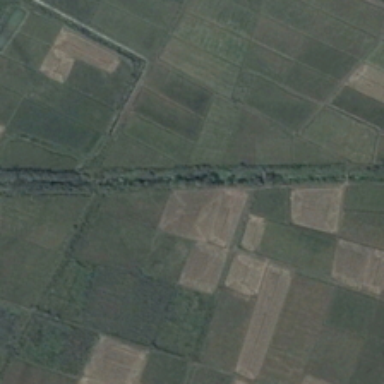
Many pieces of green farmlands are in two sides of two parallel green trees .